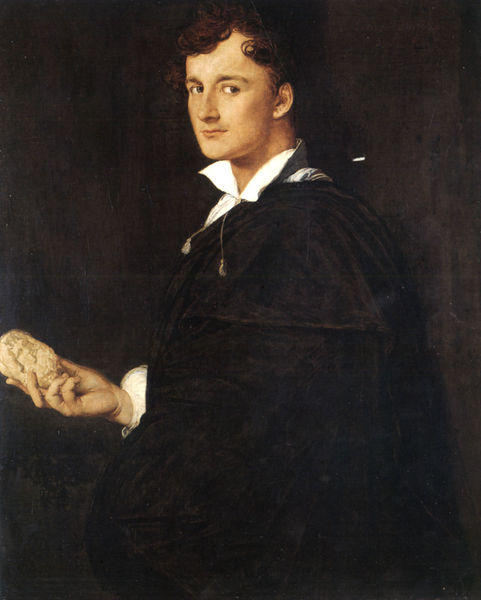
Titel: Lorenzo Bartolini
Künstler: Jean-Auguste-Dominque Ingres
Institution: Montauban, Musée Ingres
Schlagwörter: dunkel, gemälde, hand, kopf, mann, weiß, finger, mund, nase, ohr, profil, schwarz, jung, augen, falten, gesicht, halten, kragen, stehen, stein, portrait, porträt, auge, haare, kordeln, mantel, pose, stehend, lippe, lippen, locke, locken, skulptur, lächeln, steht, künstler, jüngling, halbprofil, zeus, jupiter, bildhauer, umhamg